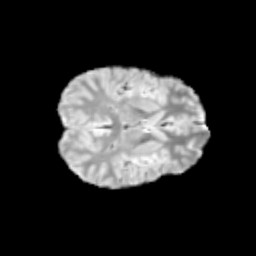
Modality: T2w
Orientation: axial
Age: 13
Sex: male
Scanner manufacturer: siemens
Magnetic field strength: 3 T
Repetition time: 3.8 s
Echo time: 0.07 s